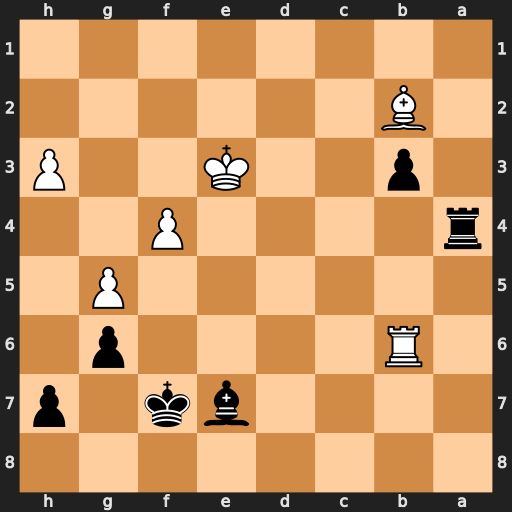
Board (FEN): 8/4bk1p/1R4p1/6P1/r4P2/1p2K2P/1B6/8
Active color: b
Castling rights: -
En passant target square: -
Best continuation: Bc5+ Kd3 Bxb6